Question: Count the number of objects in the diagram.
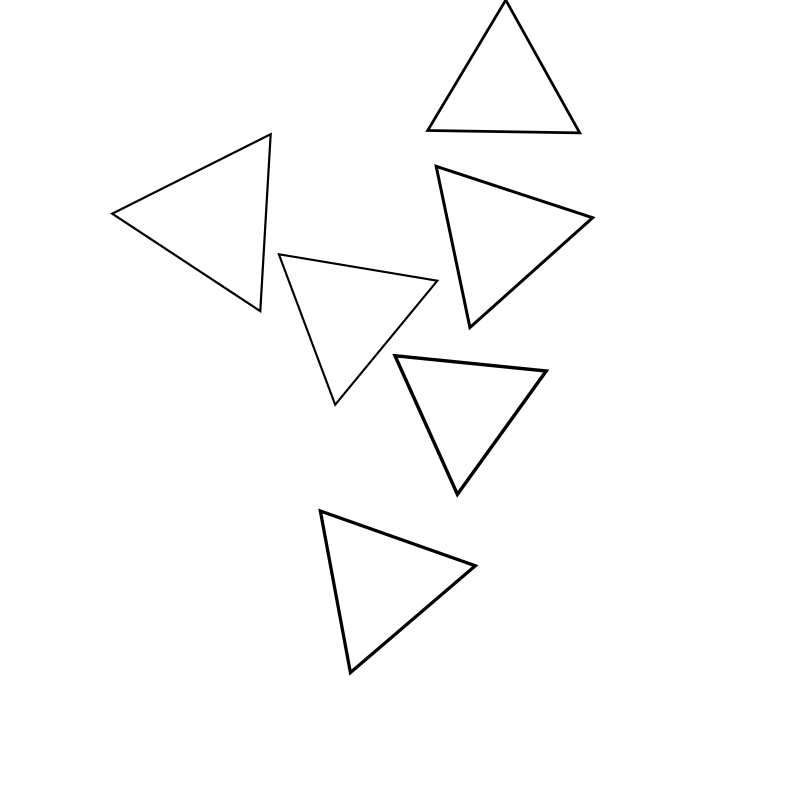
Answer: 6